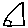
Label: house